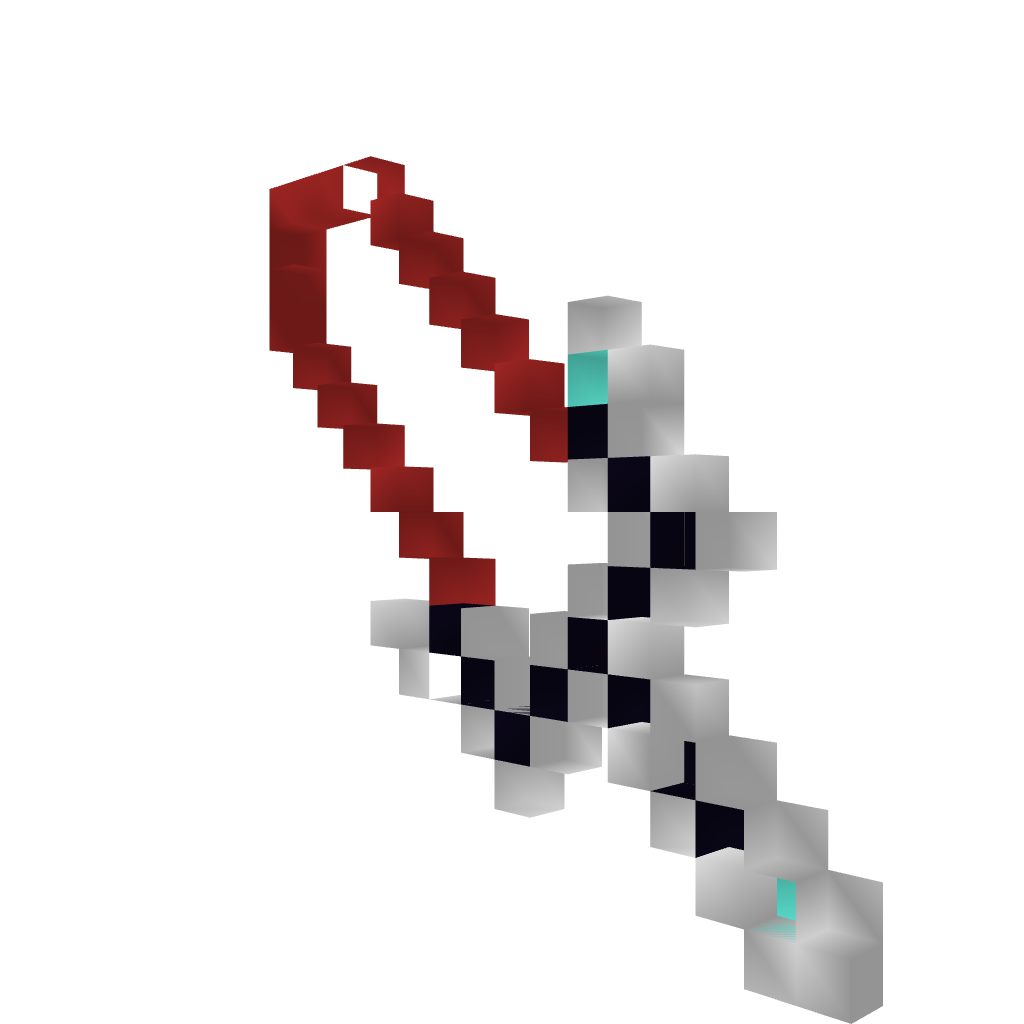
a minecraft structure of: Angel Sword